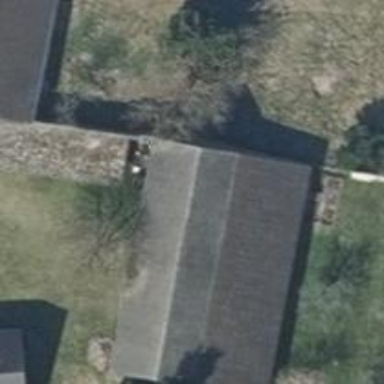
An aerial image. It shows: Building with gabled roof oriented along and colored grey.